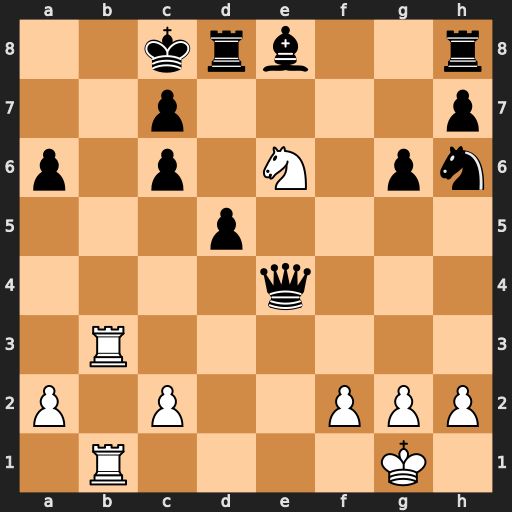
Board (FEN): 2krb2r/2p4p/p1p1N1pn/3p4/4q3/1R6/P1P2PPP/1R4K1
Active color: w
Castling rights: -
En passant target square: -
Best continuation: Nc5 Qe1+ Rxe1 Rd6 Ra3 Bd7 Rxa6